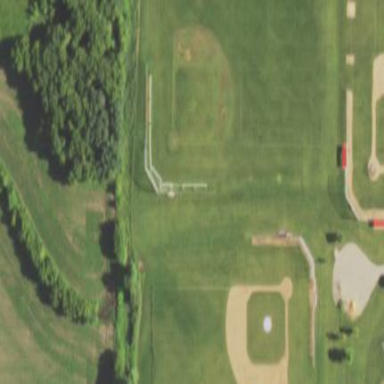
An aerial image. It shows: Baseball pitch with fine gravel surface.